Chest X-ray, AP view. Patient: 37 years old, sex M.
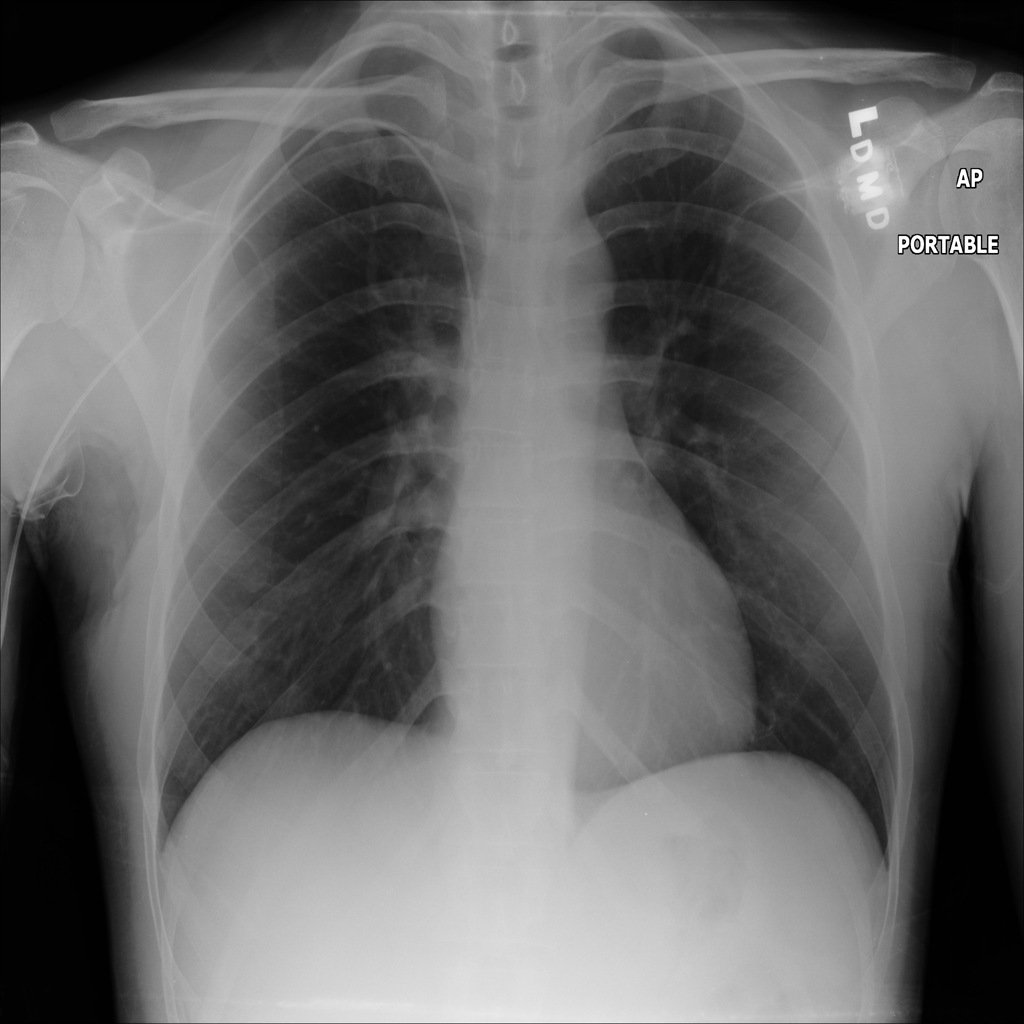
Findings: No Finding